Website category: movie
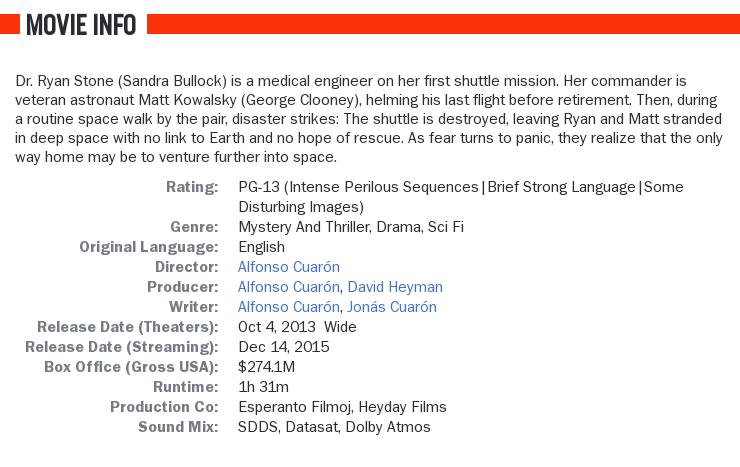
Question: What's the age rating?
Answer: PG-13 (Intense Perilous Sequences|Brief Strong Language|Some Disturbing Images)

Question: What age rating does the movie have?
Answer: PG-13 (Intense Perilous Sequences|Brief Strong Language|Some Disturbing Images)

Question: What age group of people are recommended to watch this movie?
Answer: PG-13 (Intense Perilous Sequences|Brief Strong Language|Some Disturbing Images)

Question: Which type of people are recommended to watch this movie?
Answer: PG-13 (Intense Perilous Sequences|Brief Strong Language|Some Disturbing Images)

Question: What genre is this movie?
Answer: mystery and thriller, drama, sci fi

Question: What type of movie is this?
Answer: mystery and thriller, drama, sci fi

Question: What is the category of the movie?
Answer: mystery and thriller, drama, sci fi

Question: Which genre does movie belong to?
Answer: mystery and thriller, drama, sci fi

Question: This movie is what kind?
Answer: mystery and thriller, drama, sci fi

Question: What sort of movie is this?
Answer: mystery and thriller, drama, sci fi

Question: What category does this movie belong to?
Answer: mystery and thriller, drama, sci fi

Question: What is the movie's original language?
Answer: English

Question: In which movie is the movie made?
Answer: English

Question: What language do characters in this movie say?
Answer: English

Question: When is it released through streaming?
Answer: Dec 14, 2015

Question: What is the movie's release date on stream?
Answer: Dec 14, 2015

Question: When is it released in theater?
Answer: Oct 4, 2013 wide

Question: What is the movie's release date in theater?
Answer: Oct 4, 2013 wide

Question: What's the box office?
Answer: $274.1M

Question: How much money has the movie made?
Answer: $274.1M

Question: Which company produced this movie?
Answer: Esperanto Filmoj, Heyday Films

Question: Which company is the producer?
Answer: Esperanto Filmoj, Heyday Films

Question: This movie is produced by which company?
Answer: Esperanto Filmoj, Heyday Films

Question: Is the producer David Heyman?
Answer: yes

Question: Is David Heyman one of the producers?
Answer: yes

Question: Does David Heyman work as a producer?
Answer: yes

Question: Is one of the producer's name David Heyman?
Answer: yes

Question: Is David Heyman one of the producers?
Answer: yes

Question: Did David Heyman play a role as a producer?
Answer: yes

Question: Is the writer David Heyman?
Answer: no

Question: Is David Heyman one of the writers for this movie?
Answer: no

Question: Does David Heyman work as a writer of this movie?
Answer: no

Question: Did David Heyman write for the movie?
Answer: no

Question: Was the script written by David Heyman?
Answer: no

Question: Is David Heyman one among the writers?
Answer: no

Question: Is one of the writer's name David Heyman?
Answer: no

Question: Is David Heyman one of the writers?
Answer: no

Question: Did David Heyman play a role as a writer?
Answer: no

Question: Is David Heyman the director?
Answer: no

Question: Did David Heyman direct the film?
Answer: no

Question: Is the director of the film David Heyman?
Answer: no

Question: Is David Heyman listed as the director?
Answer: no

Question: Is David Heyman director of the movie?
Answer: no

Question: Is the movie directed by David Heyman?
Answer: no

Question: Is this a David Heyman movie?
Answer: no

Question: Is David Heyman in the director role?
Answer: no

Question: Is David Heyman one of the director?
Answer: no

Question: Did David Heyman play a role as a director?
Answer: no

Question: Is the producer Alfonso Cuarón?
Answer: no

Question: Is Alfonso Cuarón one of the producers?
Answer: no

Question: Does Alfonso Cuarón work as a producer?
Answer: no

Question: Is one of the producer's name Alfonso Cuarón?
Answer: no

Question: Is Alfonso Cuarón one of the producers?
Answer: no

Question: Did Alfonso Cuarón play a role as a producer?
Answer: no

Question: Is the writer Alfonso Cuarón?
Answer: yes

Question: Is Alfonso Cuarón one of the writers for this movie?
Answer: yes

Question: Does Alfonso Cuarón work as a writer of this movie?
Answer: yes

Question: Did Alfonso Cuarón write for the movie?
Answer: yes

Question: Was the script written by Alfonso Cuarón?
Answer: yes

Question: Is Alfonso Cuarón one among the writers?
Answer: yes

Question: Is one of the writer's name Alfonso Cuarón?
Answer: yes

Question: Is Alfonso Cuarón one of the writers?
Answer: yes

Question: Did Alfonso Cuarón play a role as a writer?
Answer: yes

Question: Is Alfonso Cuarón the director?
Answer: no